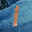
Label: 1